Question: It's a nav menu with ULs nested in a parent UL. When hovering over an LI of the parent UL (orange in the image below), the nested UL (green in the image below_ should display right below the LI.
Here <URL>
'''
.clearer {
clear: both;
}
body {
font-family: sans-serif;
font-size: 13px;
margin: 0;
padding: 0;
position: relative;
vertical-align: baseline;
}
div#header {
background: none repeat scroll 0 0 #101816;
float: left;
height: 56px;
margin: 0;
padding: 0;
width: 320px;
}
div#header-content-container {
height: 100%;
margin: 0;
padding: 0;
width: 320px;
}
a#logo {
background: blue;
background-image: none;
box-shadow: none;
float: left;
height: 38px;
margin: 9px 0 0 6px;
width: 238px;
}
#top-nav-container {
margin: 0 0 0 264px;
position: absolute !important;
}
nav {
background-color: #3e4f4c;
height: 56px;
margin: 0;
width: 56px;
}
nav a#menu_button {
background: #3e4f4c;
display: block;
font-size: 30px;
height: 56px;
margin: 0;
padding: 0;
text-align: center;
width: 56px;
}
nav ul {
background: black repeat-y scroll 0 0 transparent;
border-radius: 0;
box-shadow: none;
display: block;
left: -184px;
list-style: outside none none;
margin: 0;
padding: 0;
position: absolute !important;
width: 240px;
}
nav ul li:first-child {
border-top: medium none;
}
nav ul li:last-child {
border-bottom: medium none;
}
nav ul li:last-child:hover {
background: none repeat scroll 0 0 #3e4f4c;
}
nav ul li {
background: #3e4f4c;
border-bottom: 1px solid #191b1a;
border-top: 1px solid #697774;
display: block;
float: none;
height: 48px;
margin: 0 0 0 10px;
position: relative;
text-align: left;
width: 230px;
}
nav ul li a {
color: #eee;
display: block;
font-size: 13px;
padding: 16px 0 15px 15px;
position: relative;
text-decoration: none;
}
nav ul ul {
background: black repeat-y scroll 0 0 transparent;
border-radius: 0;
box-shadow: none;
display: none;
left: -10px;
list-style: outside none none;
padding: 0;
position: relative !important;
top: 0;
width: 240px;
}
nav ul li:first-child {
border-top: medium none;
}
nav ul ul li {
background: none repeat scroll 0 0 green;
border-bottom: 1px solid red;
display: block;
float: none;
height: 38px;
margin: 0 0 0 10px;
position: relative;
text-align: left;
width: 230px;
}
nav ul ul li a {
color: #fff;
display: block;
padding: 0;
position: relative;
text-decoration: none;
}
nav ul li:hover a.top {
background: #d8a900;
color: black;
}
nav ul li:hover > ul {
display: block;
}
'''
'''
<body>
<div id="header">
<div id="header-content-container"> <a href="/" title="Logo" id="logo">Logo!</a>
<div id="top-nav-container">
<nav>
<a id="menu_button"></a>
<ul class="top">
<li>
<a class="top" href="/">HOME</a>
</li>
<li>
<a class="top" href="#">SERVICES</a>
<ul>
<li><a href="#">Item AAAAAAAAA</a>
</li>
<li><a href="#">Item AAAAAAAAAAAAAAA</a>
</li>
<li><a href="#">Item AAAAAAA</a>
</li>
<li><a href="#">Item AAAAAAAAA</a>
</li>
<li><a href="#">Item AAAAAAAAAAAAAAAA</a>
</li>
<li><a href="#">Item AAAAAAAAAAA</a>
</li>
<li><a href="#">Item AAAAAAAAAAAAAA</a>
</li>
</ul>
</li>
<li>
<a class="top" herf="#">LIBRARY</a>
</li>
<li>
<a class="top" href="#">CONTACT</a>
<ul>
<li><a href="#">Item BBBBBBBBBBBBB</a>
</li>
<li><a href="#">Item BBBBBBB</a>
</li>
<li><a href="#">Item BBBB</a>
</li>
</ul>
</li>
<li></li><!-- extra li for styling later -->
</ul>
</nav>
</div>
</div>
</div>
<div class="clearer"></div>
</body>
'''

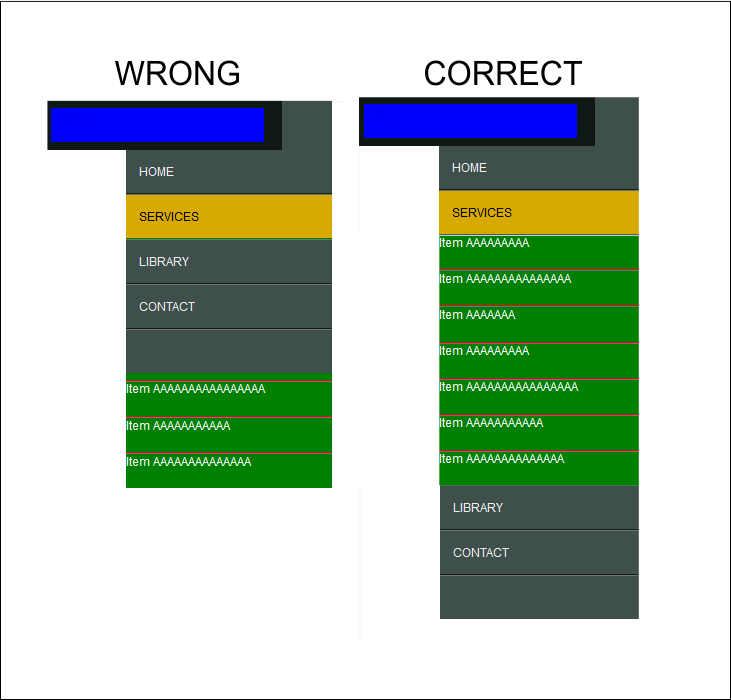
Answer: just add 'nav ul li { height: auto; }' <URL>
but i prefer for this situation :)